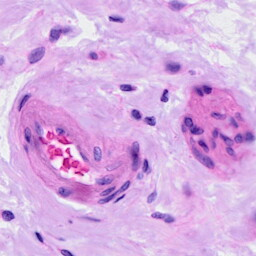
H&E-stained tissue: Ovarian